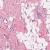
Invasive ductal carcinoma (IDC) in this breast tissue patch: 0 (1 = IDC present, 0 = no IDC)